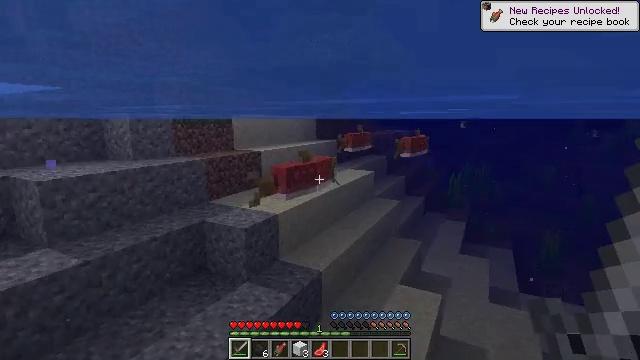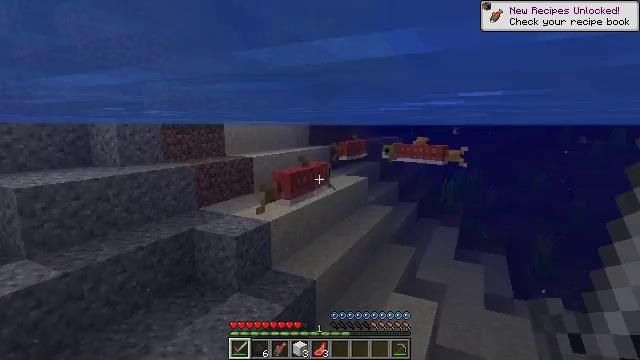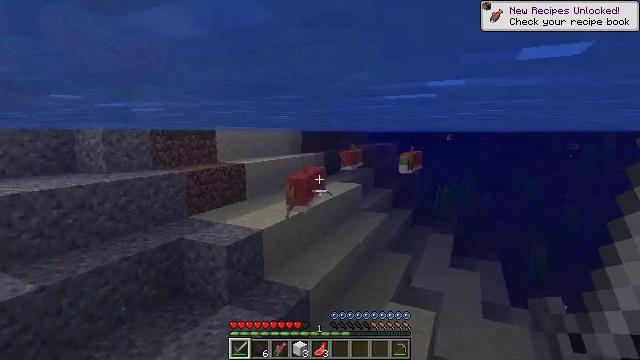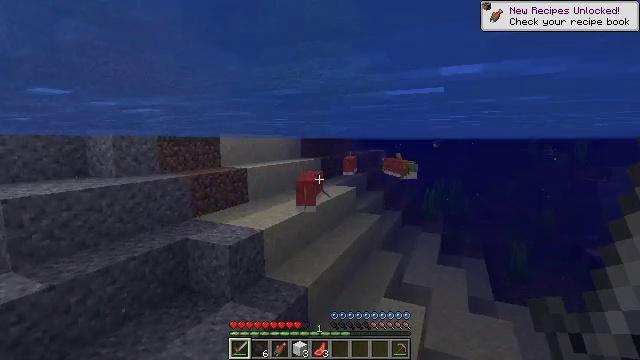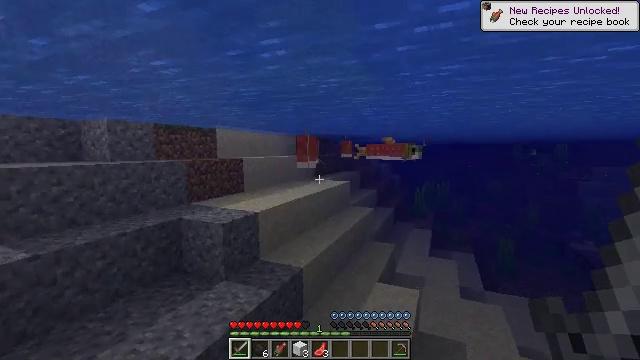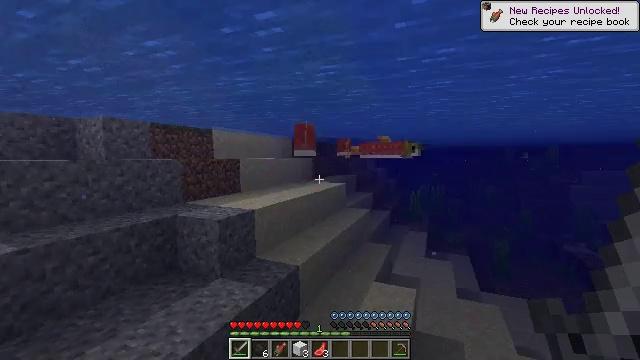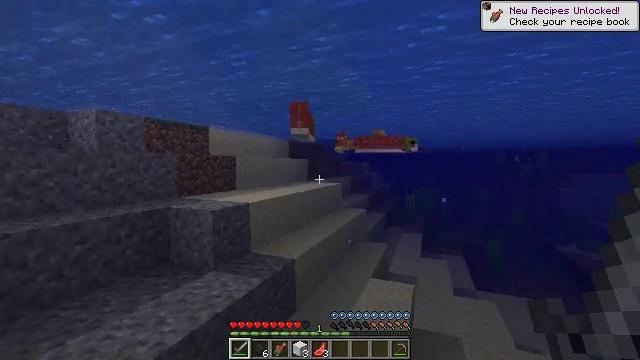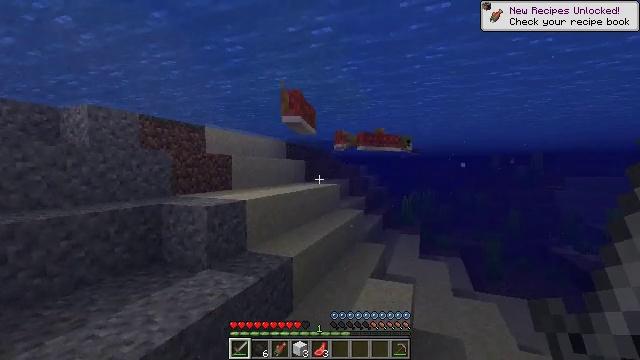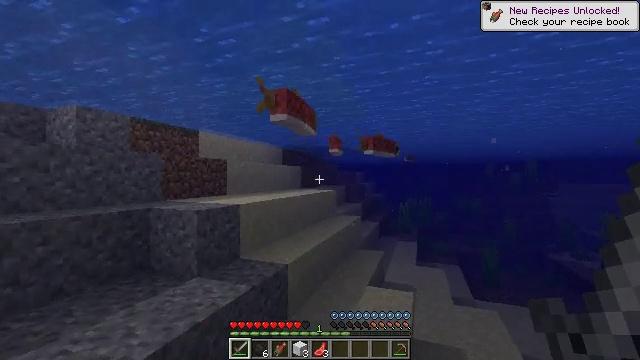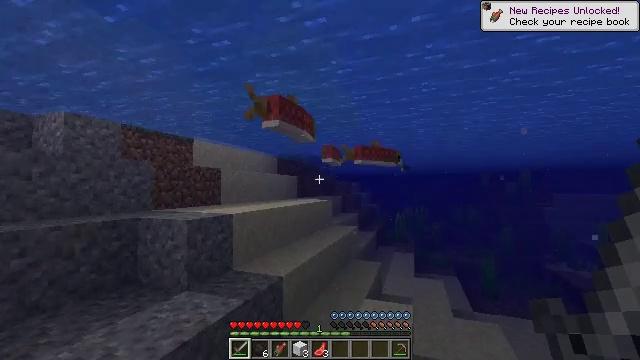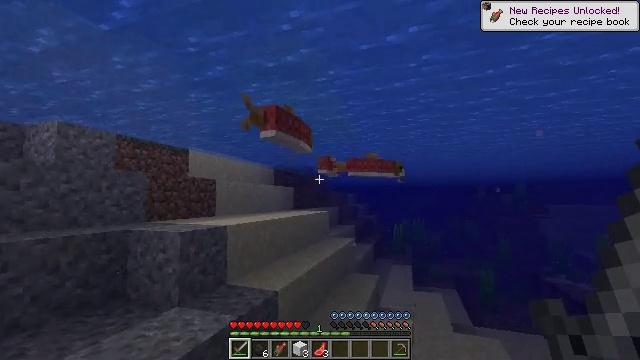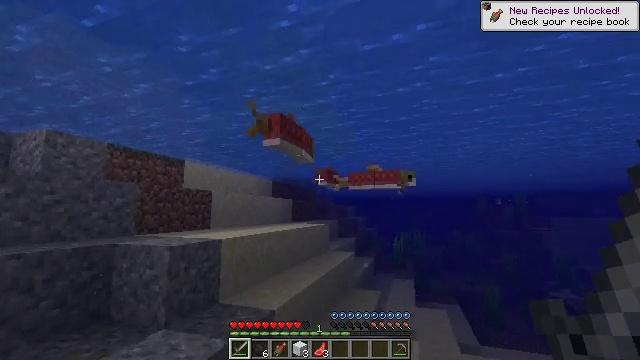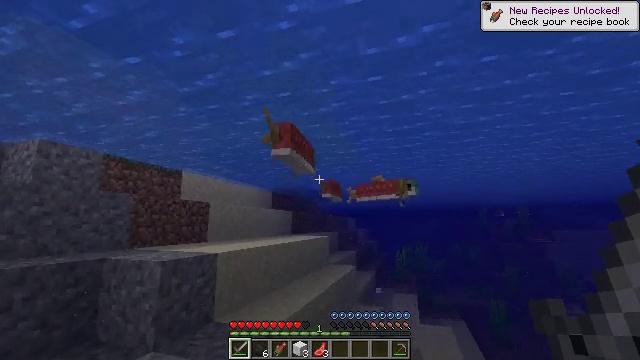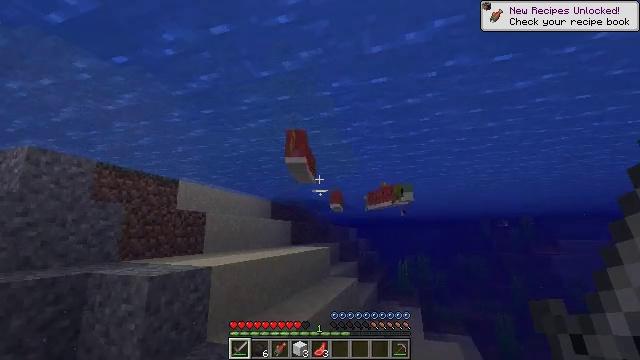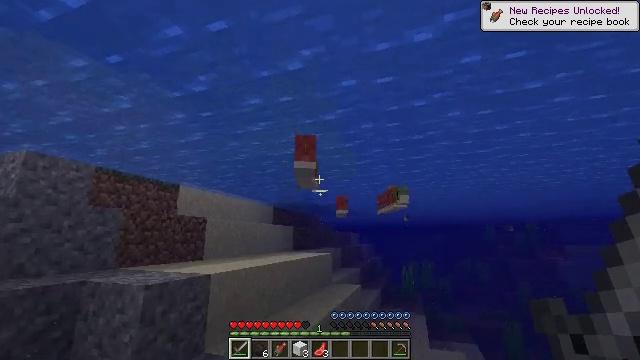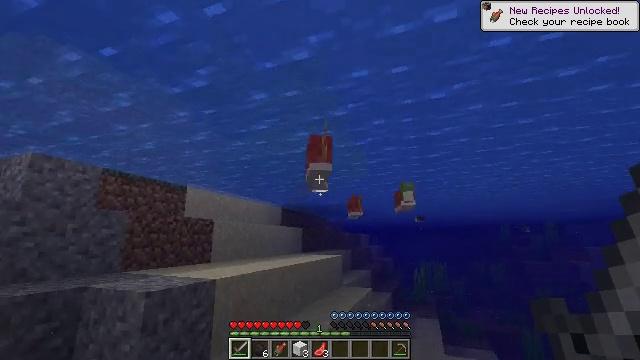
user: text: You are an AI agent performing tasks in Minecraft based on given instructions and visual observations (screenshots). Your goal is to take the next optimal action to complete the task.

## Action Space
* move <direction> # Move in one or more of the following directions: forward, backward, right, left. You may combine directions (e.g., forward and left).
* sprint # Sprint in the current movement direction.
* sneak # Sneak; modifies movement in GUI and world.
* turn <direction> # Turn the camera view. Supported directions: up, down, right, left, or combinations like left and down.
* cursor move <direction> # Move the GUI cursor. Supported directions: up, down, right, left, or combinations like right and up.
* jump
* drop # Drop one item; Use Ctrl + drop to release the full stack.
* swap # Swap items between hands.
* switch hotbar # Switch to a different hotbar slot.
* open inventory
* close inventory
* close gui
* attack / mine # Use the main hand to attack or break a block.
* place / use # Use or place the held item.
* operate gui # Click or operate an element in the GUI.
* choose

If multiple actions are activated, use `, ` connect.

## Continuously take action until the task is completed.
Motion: motion action
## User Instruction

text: Kill the salmon.
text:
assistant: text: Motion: move forward, turn right and up
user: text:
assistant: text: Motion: move forward, sprint, turn right and up
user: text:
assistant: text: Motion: move forward, sprint
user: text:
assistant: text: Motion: move forward, sprint, turn right and up
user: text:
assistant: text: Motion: move forward, sprint, turn up
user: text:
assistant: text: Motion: move forward, sprint, turn up
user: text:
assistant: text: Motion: move forward, sprint, turn up
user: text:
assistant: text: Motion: move forward, turn up
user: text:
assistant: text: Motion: move forward, turn up
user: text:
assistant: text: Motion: move forward, turn up
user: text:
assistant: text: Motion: move forward, turn up
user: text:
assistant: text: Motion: move forward, turn up
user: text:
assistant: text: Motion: move forward, turn up
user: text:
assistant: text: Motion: move forward, turn up
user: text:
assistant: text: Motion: move forward, turn left
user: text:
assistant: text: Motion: move forward, turn left
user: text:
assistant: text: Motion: move forward, turn down, attack / mine
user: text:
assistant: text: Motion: move forward, attack / mine
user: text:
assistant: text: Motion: move forward, attack / mine
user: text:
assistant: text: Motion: move forward
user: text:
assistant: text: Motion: move forward
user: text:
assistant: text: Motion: move forward, turn right
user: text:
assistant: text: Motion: move forward, turn right and down
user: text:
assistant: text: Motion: move forward, turn right and down
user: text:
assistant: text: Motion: move forward, turn right and down
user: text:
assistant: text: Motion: move forward, turn right and down
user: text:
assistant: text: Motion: move forward, turn right
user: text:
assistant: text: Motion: move forward, turn right
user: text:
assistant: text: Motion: move forward, turn right and down
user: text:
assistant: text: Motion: move forward, turn right and down, attack / mine